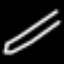
Label: pencil